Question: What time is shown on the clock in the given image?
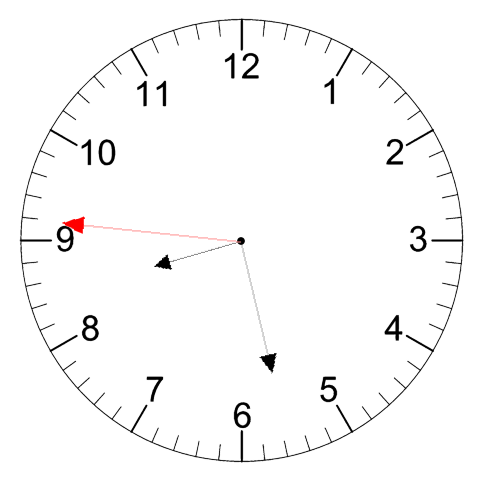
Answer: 08:27:46